Breast ultrasound image
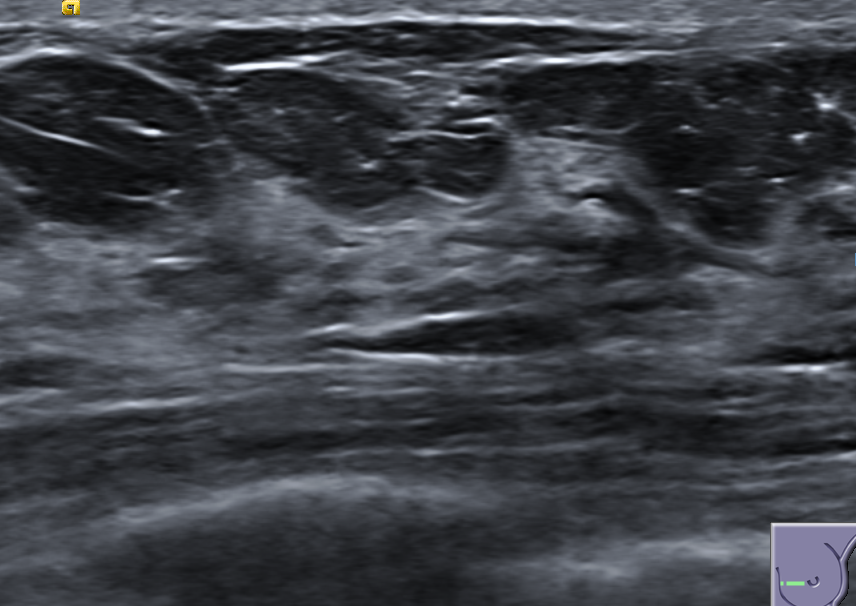
Diagnosis: normal